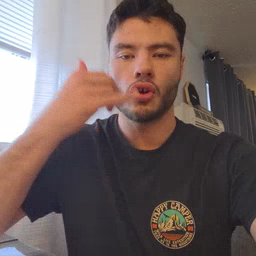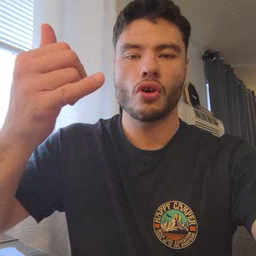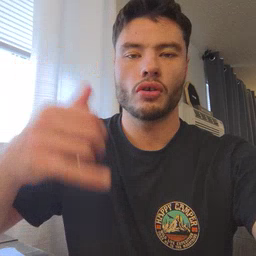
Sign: callonphone